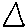
Label: triangle